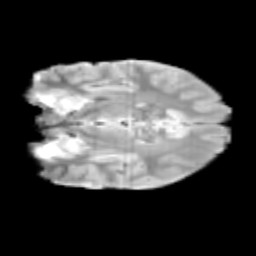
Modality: T2w
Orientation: coronal
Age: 11
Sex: male
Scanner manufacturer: siemens
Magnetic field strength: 3 T
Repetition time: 3.8 s
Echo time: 0.07 s